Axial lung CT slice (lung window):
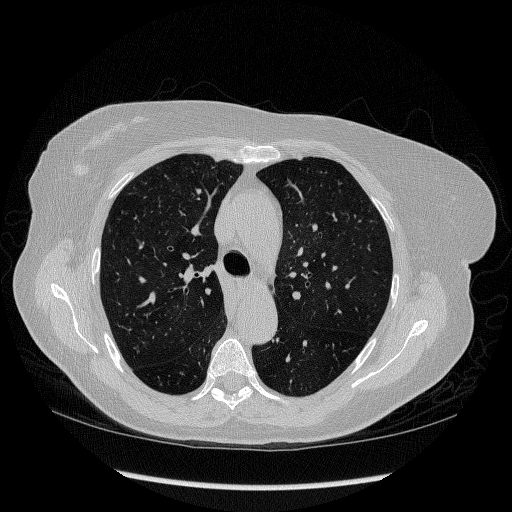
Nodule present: no